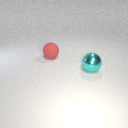
large cyan metal sphere to the right of large red rubber sphere